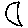
Label: moon